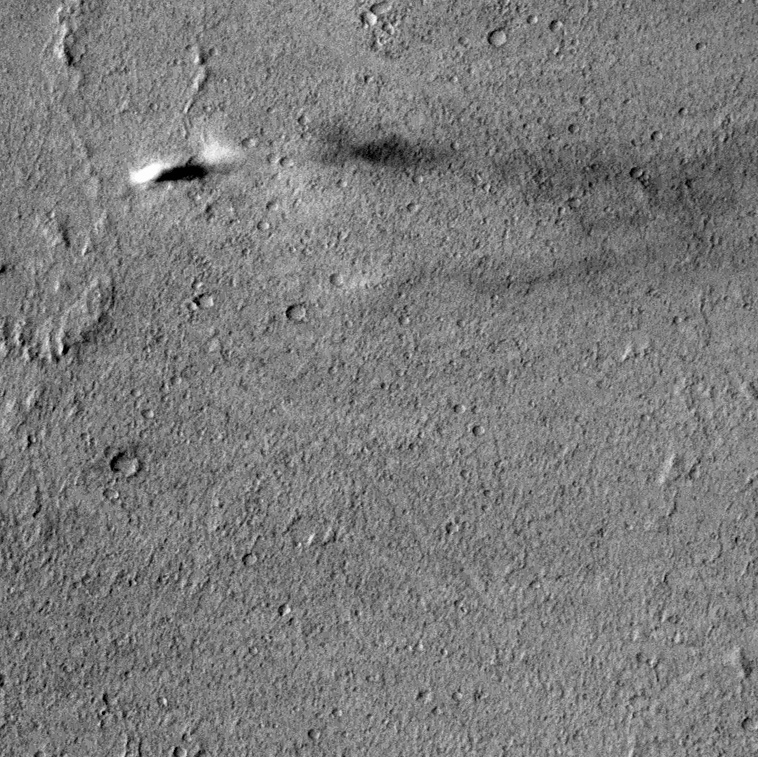
Label: dustdevil